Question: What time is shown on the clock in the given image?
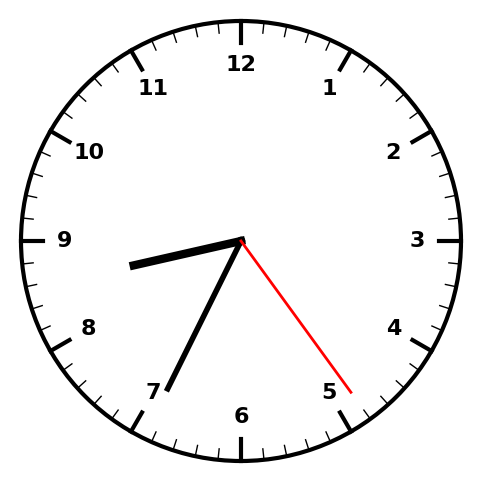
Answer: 08:34:24